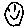
Label: smiley face